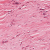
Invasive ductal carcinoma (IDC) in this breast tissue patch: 1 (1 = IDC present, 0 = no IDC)